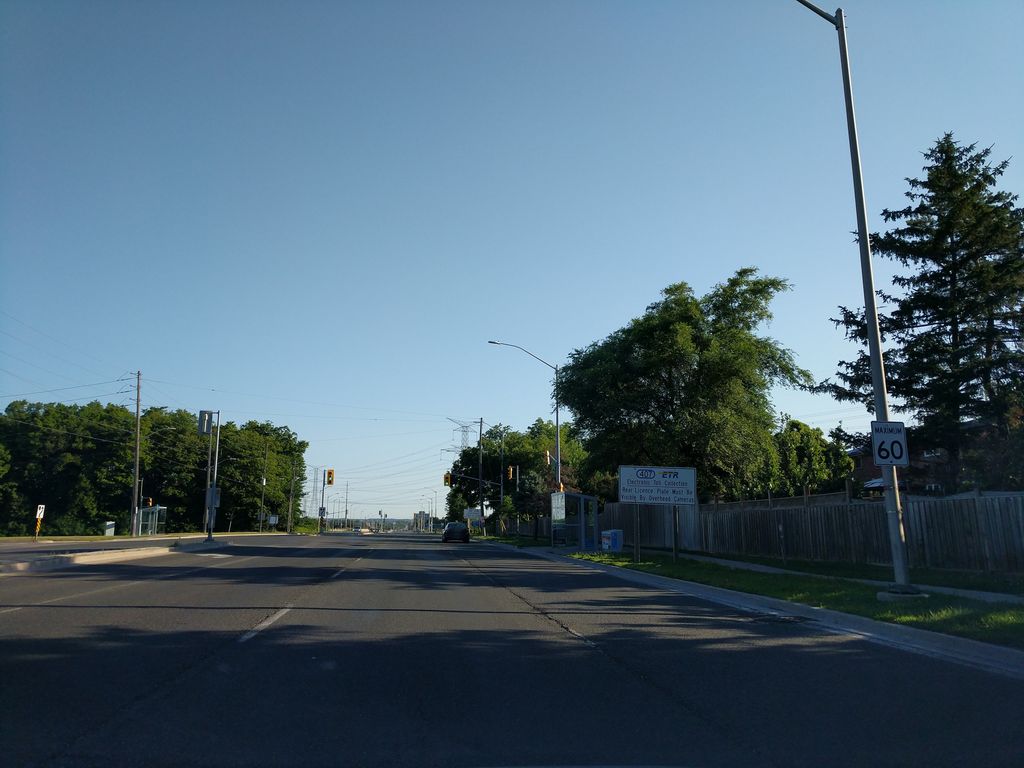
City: toronto